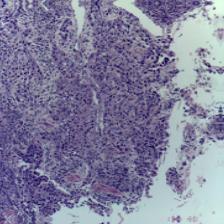
Diagnosis: OSCC